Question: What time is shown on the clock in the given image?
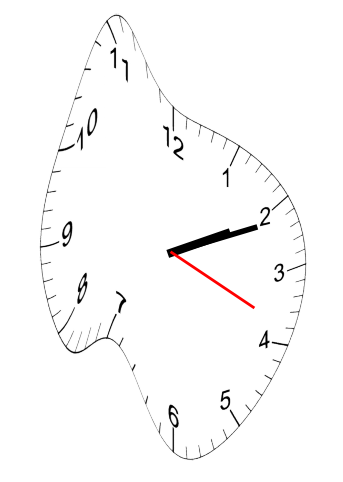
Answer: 02:11:19